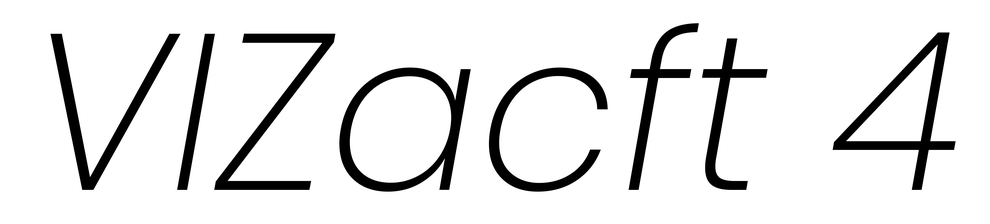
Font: Poppins-ExtraLightItalic